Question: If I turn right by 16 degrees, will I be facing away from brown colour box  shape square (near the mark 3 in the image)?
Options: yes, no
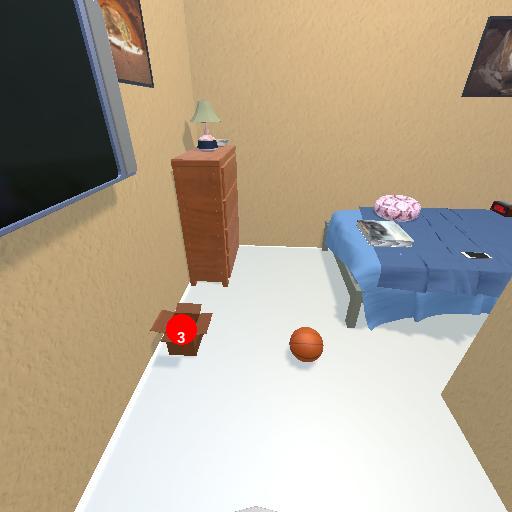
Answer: yes